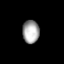
Tissue: lung
Cell type: Endothelial cells
Senescence score: 0.5649
Nuclear area (px): 382
Mean DAPI intensity: 164.144